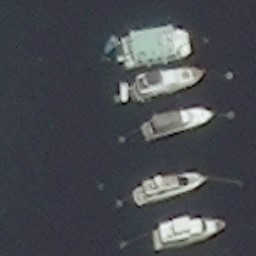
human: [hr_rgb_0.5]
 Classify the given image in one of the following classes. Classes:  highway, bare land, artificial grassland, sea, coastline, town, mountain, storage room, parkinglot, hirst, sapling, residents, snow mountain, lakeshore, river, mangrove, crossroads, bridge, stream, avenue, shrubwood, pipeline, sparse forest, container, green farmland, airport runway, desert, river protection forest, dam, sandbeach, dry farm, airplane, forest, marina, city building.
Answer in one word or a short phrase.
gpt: marina